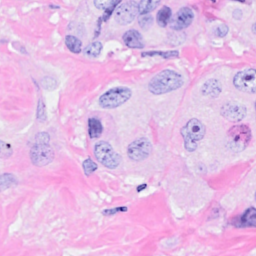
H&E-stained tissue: Breast